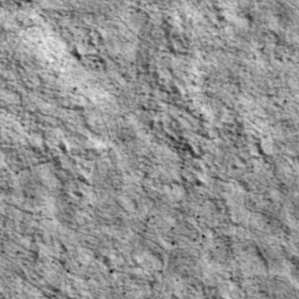
Label: non_frost